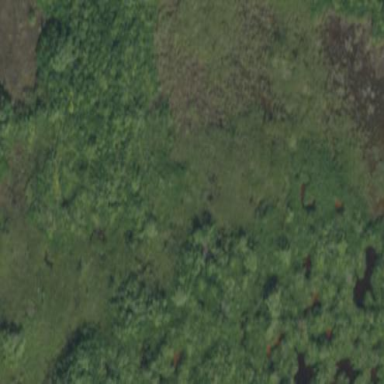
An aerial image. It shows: Saltmarsh wetland characterized by plant community of Saltwater Marshes / Halophytic Herbaceous Prairie.